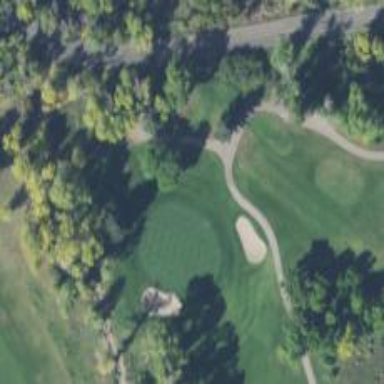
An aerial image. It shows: Service road used as golf cart path.